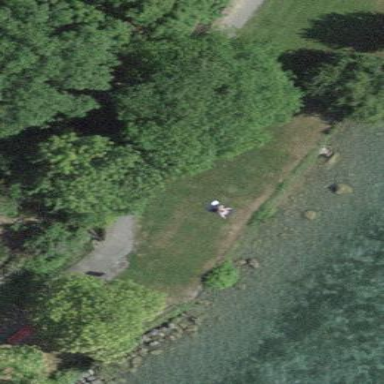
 ideal for swimming and leisure activities."